Question: I need to send some data with radio button.
This buttons are
'''
<td>
<span style="color:red">Sil</span>
<input name="{$spam.encId}-{$spam.comment}-{$spam.to}-{$spam.userId}" type="radio" value="DENIED"><br>
<span style="color:green">Onayla</span>
<input name="{$spam.encId}-{$spam.comment}-{$spam.to}-{$spam.userId}" type="radio" value="ACCEPTED">
</td>
'''
This buttons exist like that
In php side, i print all data which radio keeps. The problem is that only first button works correctly. I cannot put data second and third one.

This is the code.What might be the reason ?
'''
<form action="#" method="post">
<div class="destek_inside" >
<table width="1000" border="1" class="std">
<tbody>
<tr class="header">
<td class="pd_5 bold per25">Kullanici Adi</td>
<td class="pd_5 bold per25">Icerik</td>
<td class="pd_5 bold per25">Yorum</td>
<td class="pd_5 bold per25">Durum</td>
</tr>
{foreach from=$spams value=spam}
<tr>
<td class="pd_5">
<a href="{$spam.userUrl}" class="no_link_style bordo" target="_blank">{$spam.user.username}({$spam.userId})</a>
</td>
<td class="pd_5">
<a href ="{$spam.typeUrl}" target="_blank">{$spam.typeData.name} {$spam.typeData.surname}</a>
</td>
<td class="pd_5">{$spam.comment}</td>
<td>
<span style="color:red">Sil</span>
<input name="{$spam.encId}-{$spam.comment}-{$spam.to}-{$spam.userId}" type="radio" value="DENIED"><br>
<span style="color:green">Onayla</span>
<input name="{$spam.encId}-{$spam.comment}-{$spam.to}-{$spam.userId}" type="radio" value="ACCEPTED">
</td>
</tr>
{/foreach}
</tbody >
</table>
</div>
<p align="right"><input type="submit" name="save" value="Kaydet"/></p>
</form>
'''
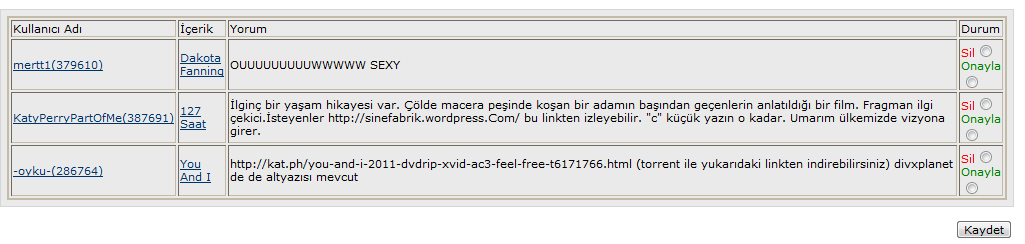
Answer: Seems like you place $spam.comment to the radio button's name. The second entry has quotes in the text. So you have invalid name:
"input name="......"c"...."
This is the reason, that you have data from the first radio only